Field crop: maize
Growth stage: 2
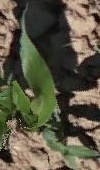
Species: maize